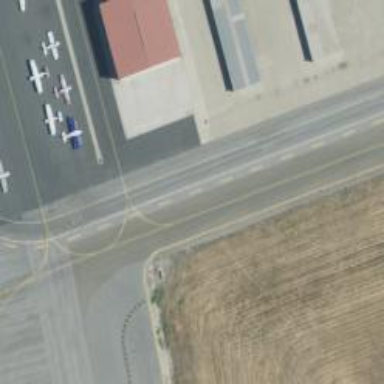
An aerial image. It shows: Image of taxiway at airport.